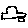
Label: car